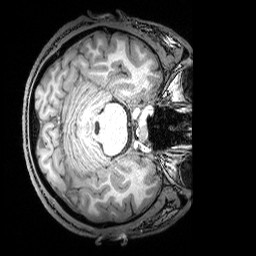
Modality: T1w
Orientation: axial
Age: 23
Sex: male
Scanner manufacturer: siemens
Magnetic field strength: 3 T
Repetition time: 2.53 s
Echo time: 0.00388 s